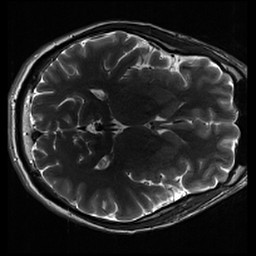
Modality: inplaneT2
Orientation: axial